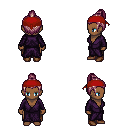
a pixel art fantasy rpg character, female body template, human, dark skin, purple robe, robe skirt, white blonde short topknot hairstyle, red bandana, brown shoes, four views (front, back, left, right), 2x2 character sprite sheet, small pixel art, hard edges, no anti-aliasing